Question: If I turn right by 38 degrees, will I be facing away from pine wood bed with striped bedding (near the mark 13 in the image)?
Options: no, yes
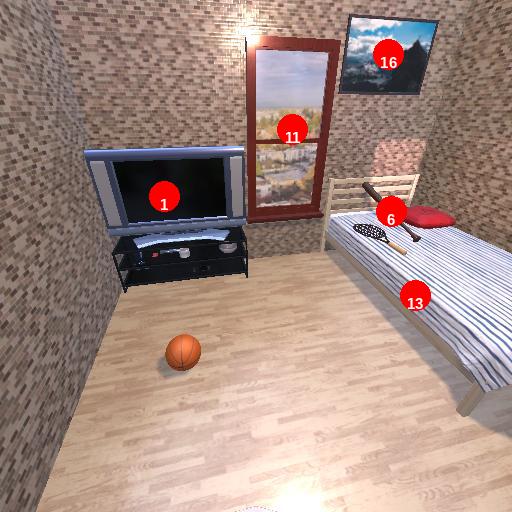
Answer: no